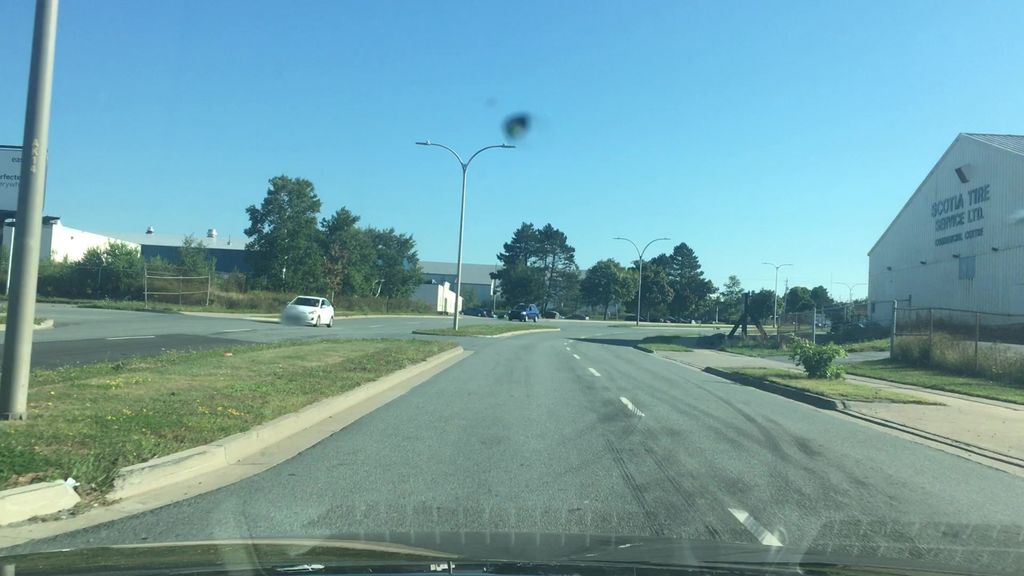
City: halifax